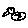
Label: bird